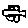
Label: car